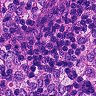
Metastatic tissue present: yes